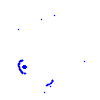
Particle: proton